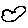
Label: cloud